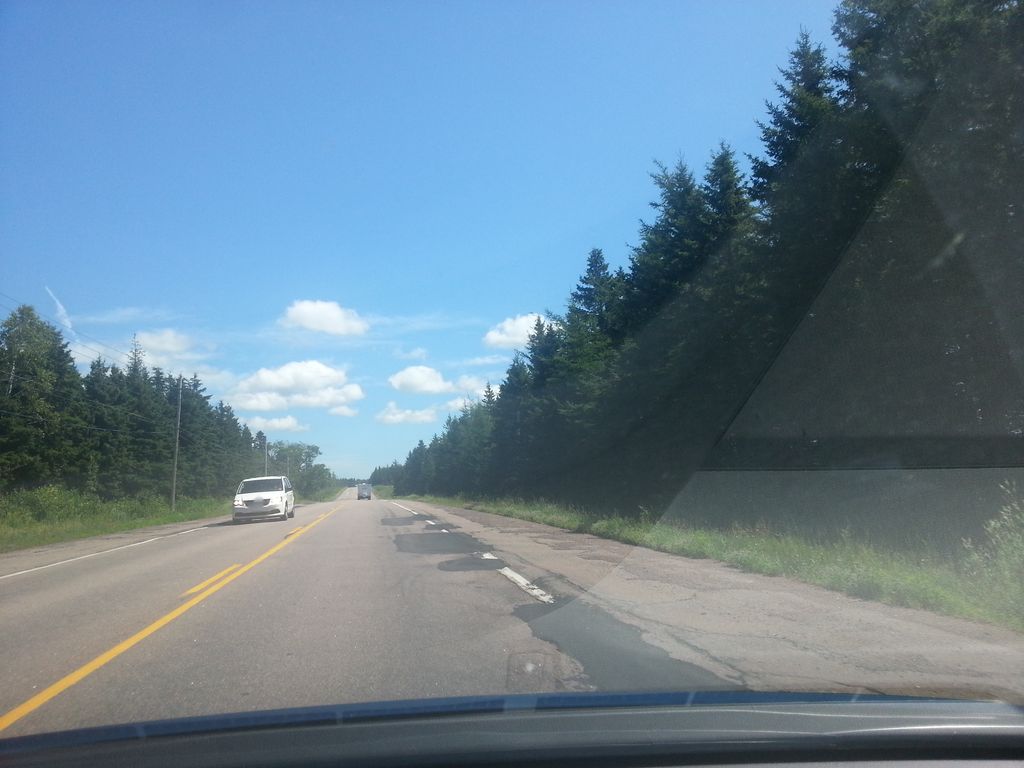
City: charlottetown